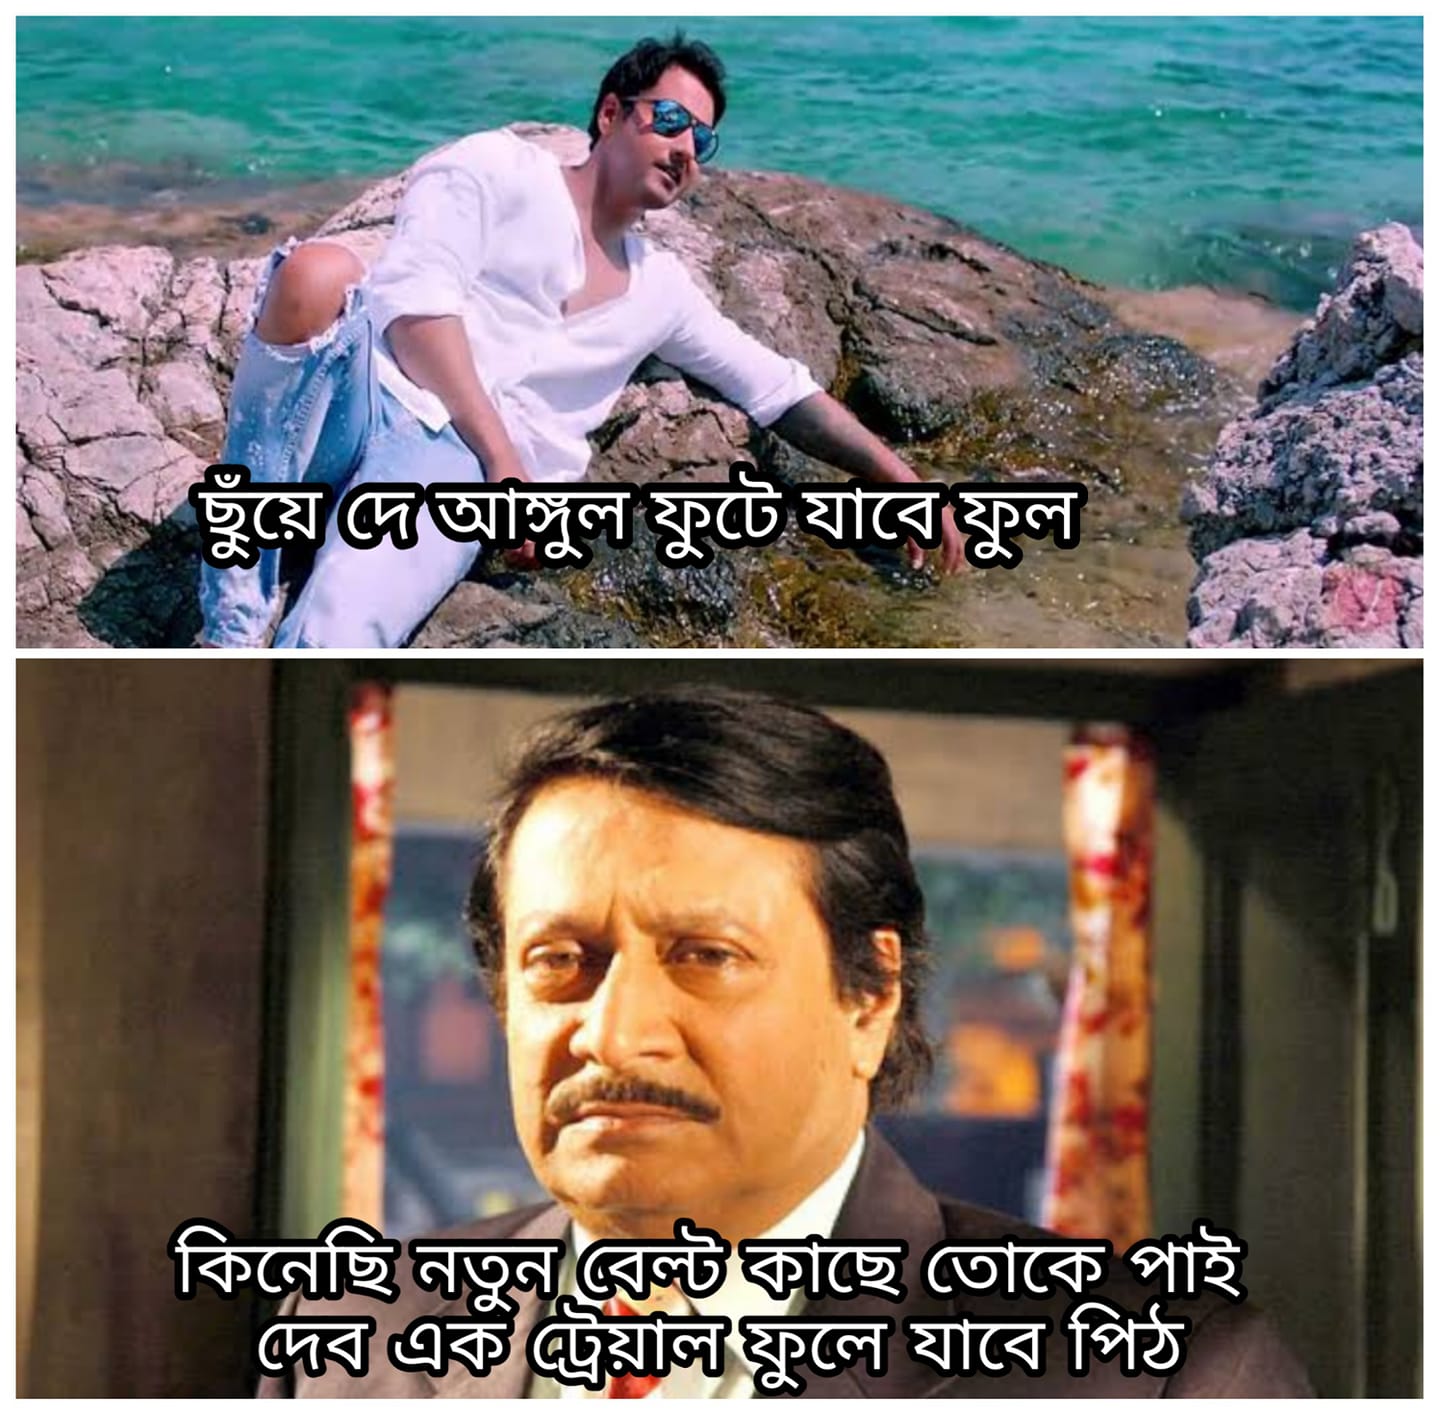
Caption:  ছুঁয়ে দে আঙ্গুল ফুটে যাবে ফুল     কিনেছি নতুন বেল্ট কাছে তোকে পাই দেব এক ট্রেয়াল ফুলে যাবে পিঠ
Label: hate